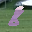
Label: 8